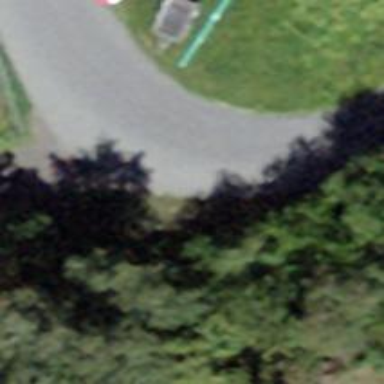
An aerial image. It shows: Guidepost providing information.